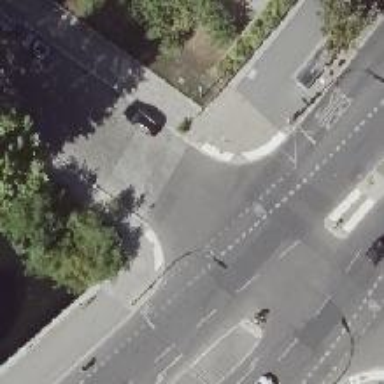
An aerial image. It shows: Unmarked road crossing.